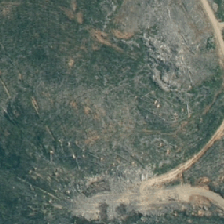
Land cover: harvested_forest